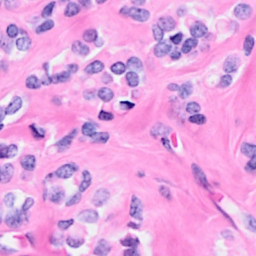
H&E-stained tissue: Breast